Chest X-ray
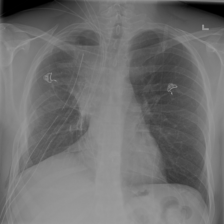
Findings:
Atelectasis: negative
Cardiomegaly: negative
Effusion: negative
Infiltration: negative
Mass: negative
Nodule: negative
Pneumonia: negative
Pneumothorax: negative
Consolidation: negative
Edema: negative
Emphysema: positive
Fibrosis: negative
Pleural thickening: negative
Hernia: negative